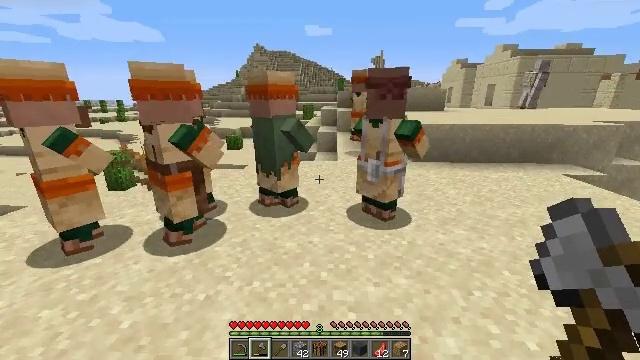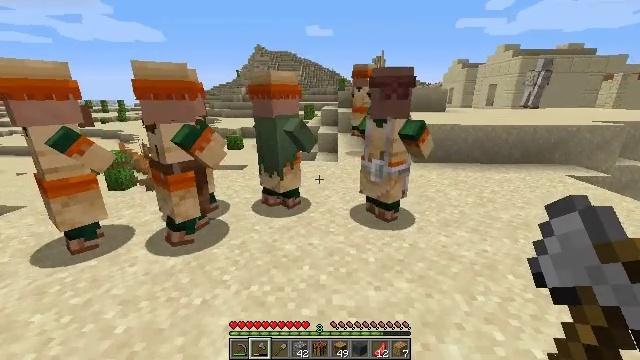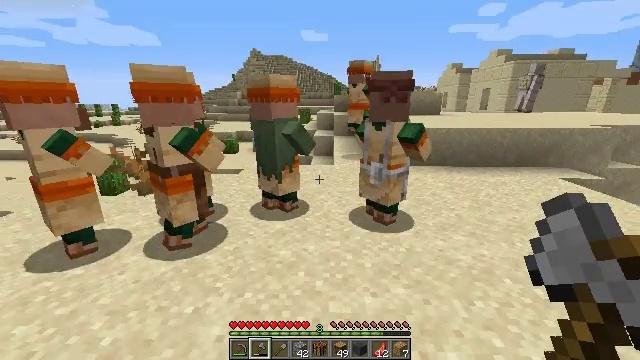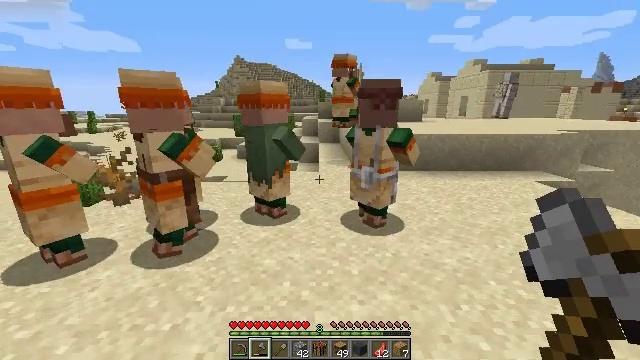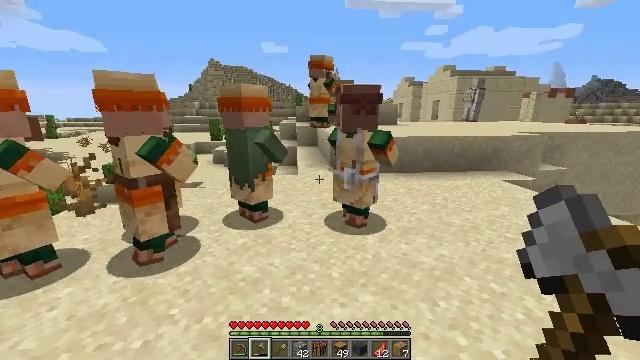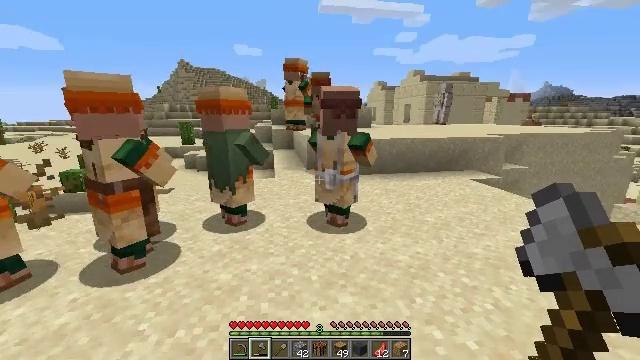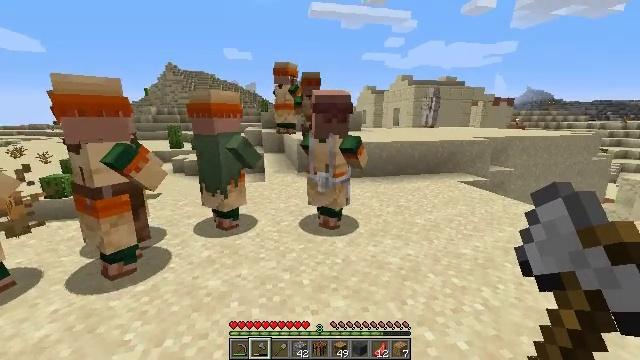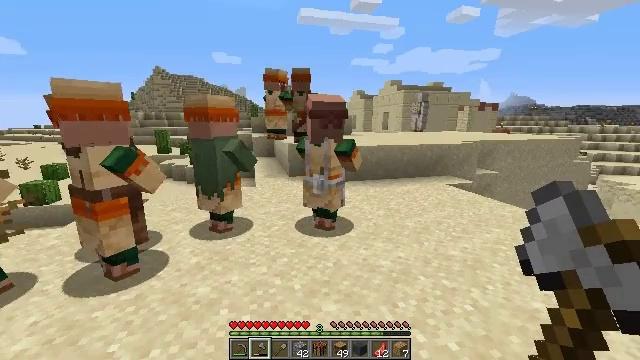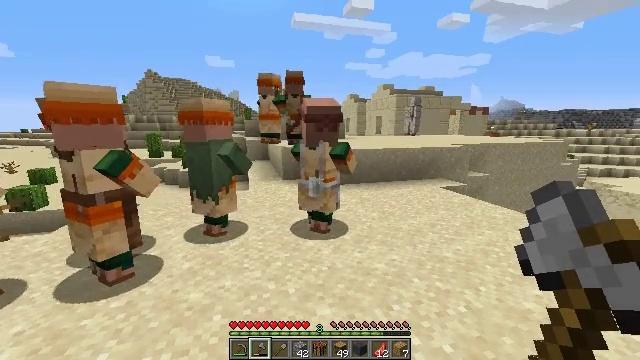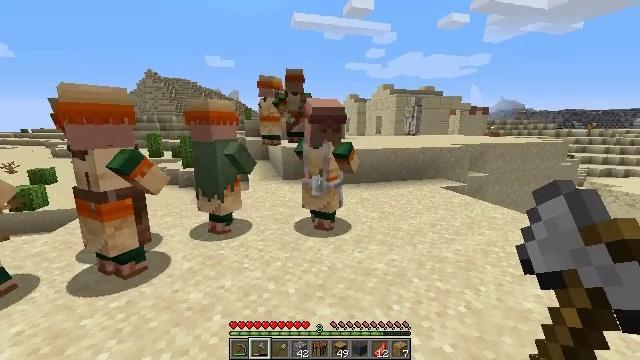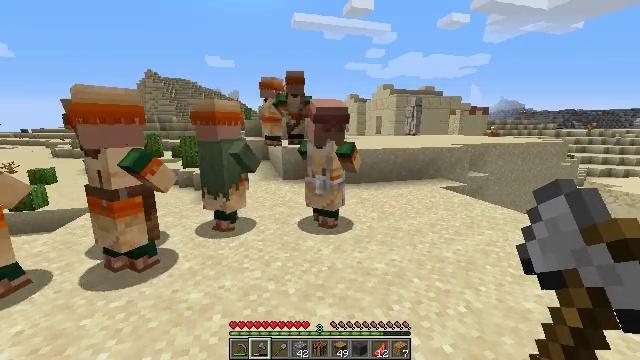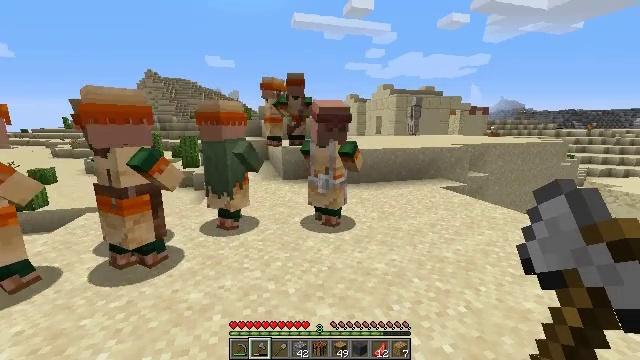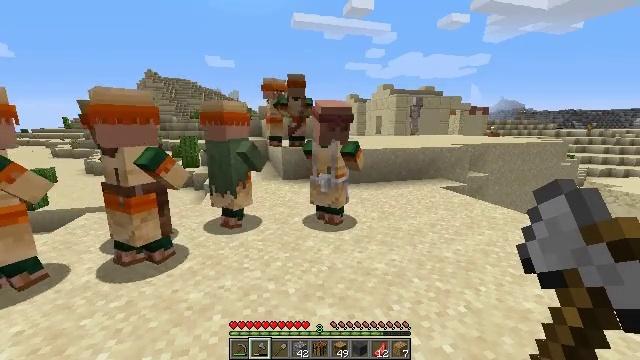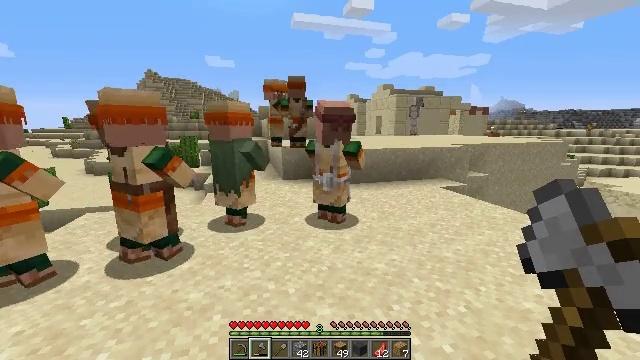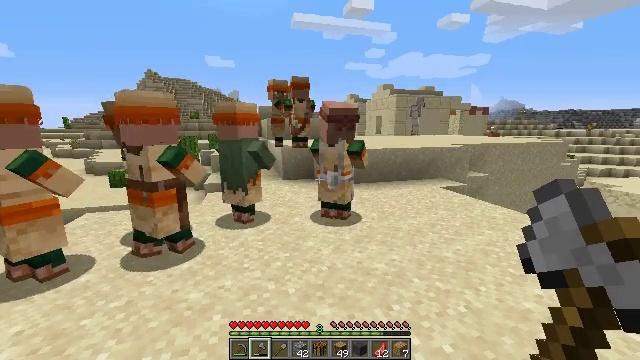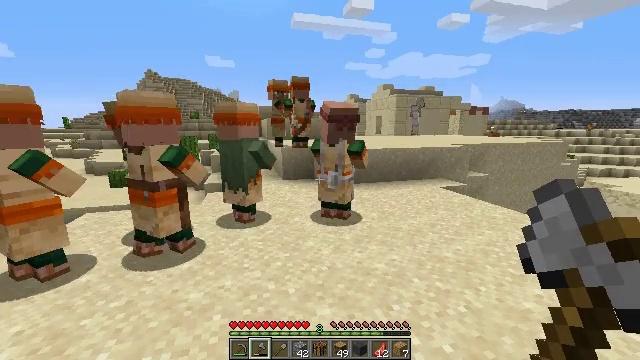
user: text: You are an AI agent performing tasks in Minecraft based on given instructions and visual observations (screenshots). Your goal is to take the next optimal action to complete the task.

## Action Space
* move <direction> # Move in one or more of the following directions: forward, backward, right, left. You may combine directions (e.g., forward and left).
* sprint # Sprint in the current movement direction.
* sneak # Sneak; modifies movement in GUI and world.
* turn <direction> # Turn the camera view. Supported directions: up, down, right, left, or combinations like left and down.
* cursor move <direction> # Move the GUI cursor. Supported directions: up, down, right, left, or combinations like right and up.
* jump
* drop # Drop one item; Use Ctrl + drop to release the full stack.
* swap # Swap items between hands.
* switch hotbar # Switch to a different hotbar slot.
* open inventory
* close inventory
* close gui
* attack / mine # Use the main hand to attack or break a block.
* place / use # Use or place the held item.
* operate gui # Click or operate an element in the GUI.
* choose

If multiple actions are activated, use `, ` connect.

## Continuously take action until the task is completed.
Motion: motion action
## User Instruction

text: Kill mobs.
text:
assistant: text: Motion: no_op
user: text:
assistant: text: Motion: no_op
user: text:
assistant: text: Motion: turn right and up
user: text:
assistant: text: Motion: turn right
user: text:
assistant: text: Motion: turn right
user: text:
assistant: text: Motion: turn right
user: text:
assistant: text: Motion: turn right
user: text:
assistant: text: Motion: turn right
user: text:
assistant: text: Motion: use / place
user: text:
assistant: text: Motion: use / place
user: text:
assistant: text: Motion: use / place
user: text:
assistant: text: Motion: no_op
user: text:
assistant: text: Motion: no_op
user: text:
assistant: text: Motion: no_op
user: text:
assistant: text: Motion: no_op
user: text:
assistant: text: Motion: no_op
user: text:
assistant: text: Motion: no_op
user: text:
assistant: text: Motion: move forward
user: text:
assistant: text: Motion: move forward
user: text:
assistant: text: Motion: move forward
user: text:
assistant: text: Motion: move forward
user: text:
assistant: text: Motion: move forward
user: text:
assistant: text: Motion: move forward, turn left
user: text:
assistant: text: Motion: move forward, turn left
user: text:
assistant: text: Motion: move forward, turn left and up
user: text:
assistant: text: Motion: move forward, turn left
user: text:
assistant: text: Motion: move forward, turn left
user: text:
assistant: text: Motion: turn left
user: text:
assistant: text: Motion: no_op
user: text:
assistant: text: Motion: no_op